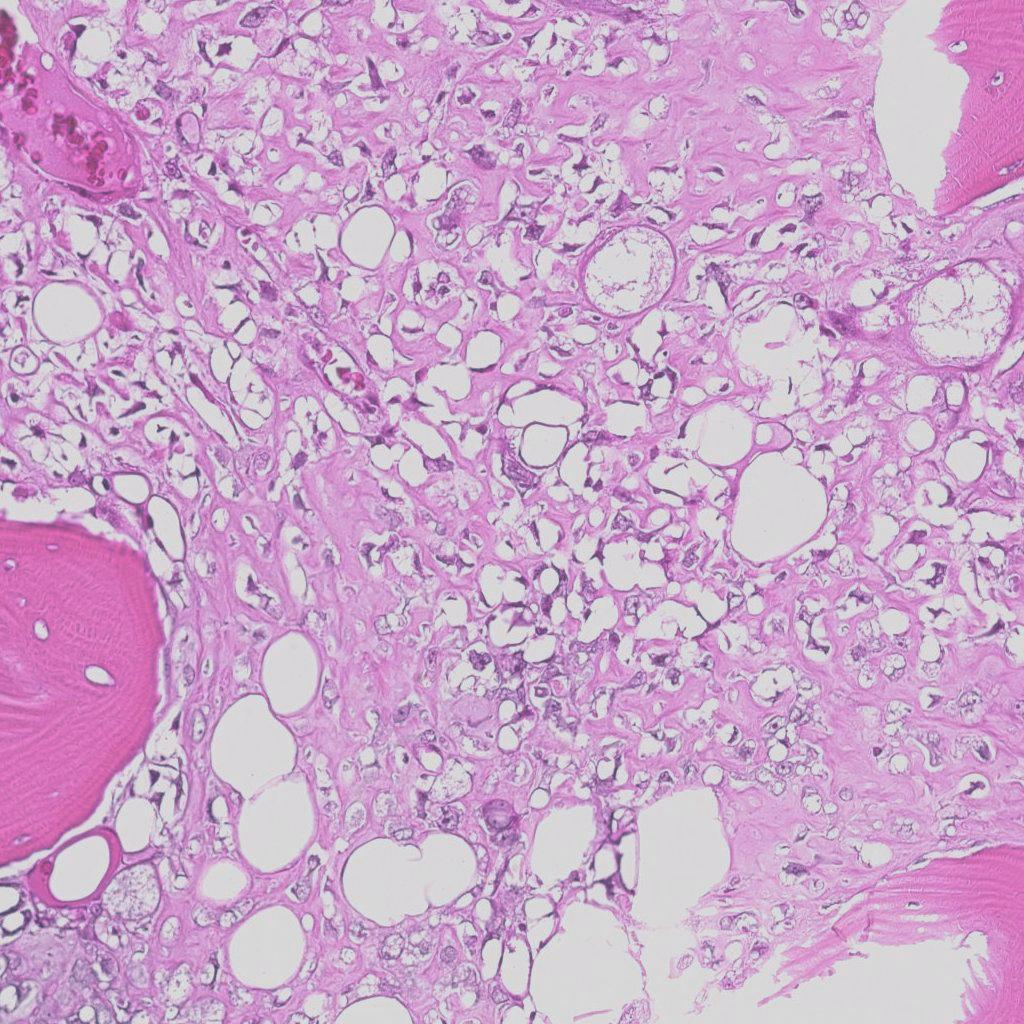
Label: Viable